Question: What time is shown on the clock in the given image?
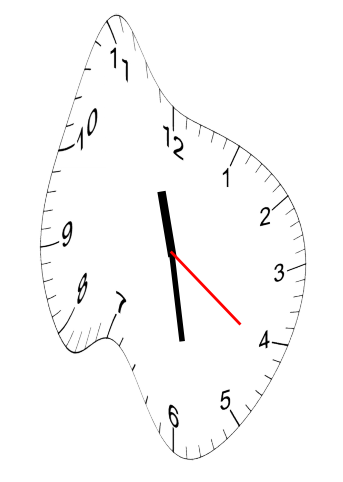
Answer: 11:28:21